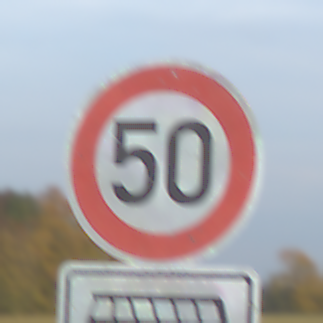
Verkehrszeichen: Geschwindigkeit50
Zusatzzeichen unten: HinweisDurchSinnbild13
Umgebung: Outdoor, Nature
Tageszeit: SunriseSunset
Wetter: PartlyCloudy
Licht: Natural
Jahreszeit: NotSpecified
Kontrast: MediumContrast